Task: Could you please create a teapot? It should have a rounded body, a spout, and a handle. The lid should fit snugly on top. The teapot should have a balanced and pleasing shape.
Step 55:
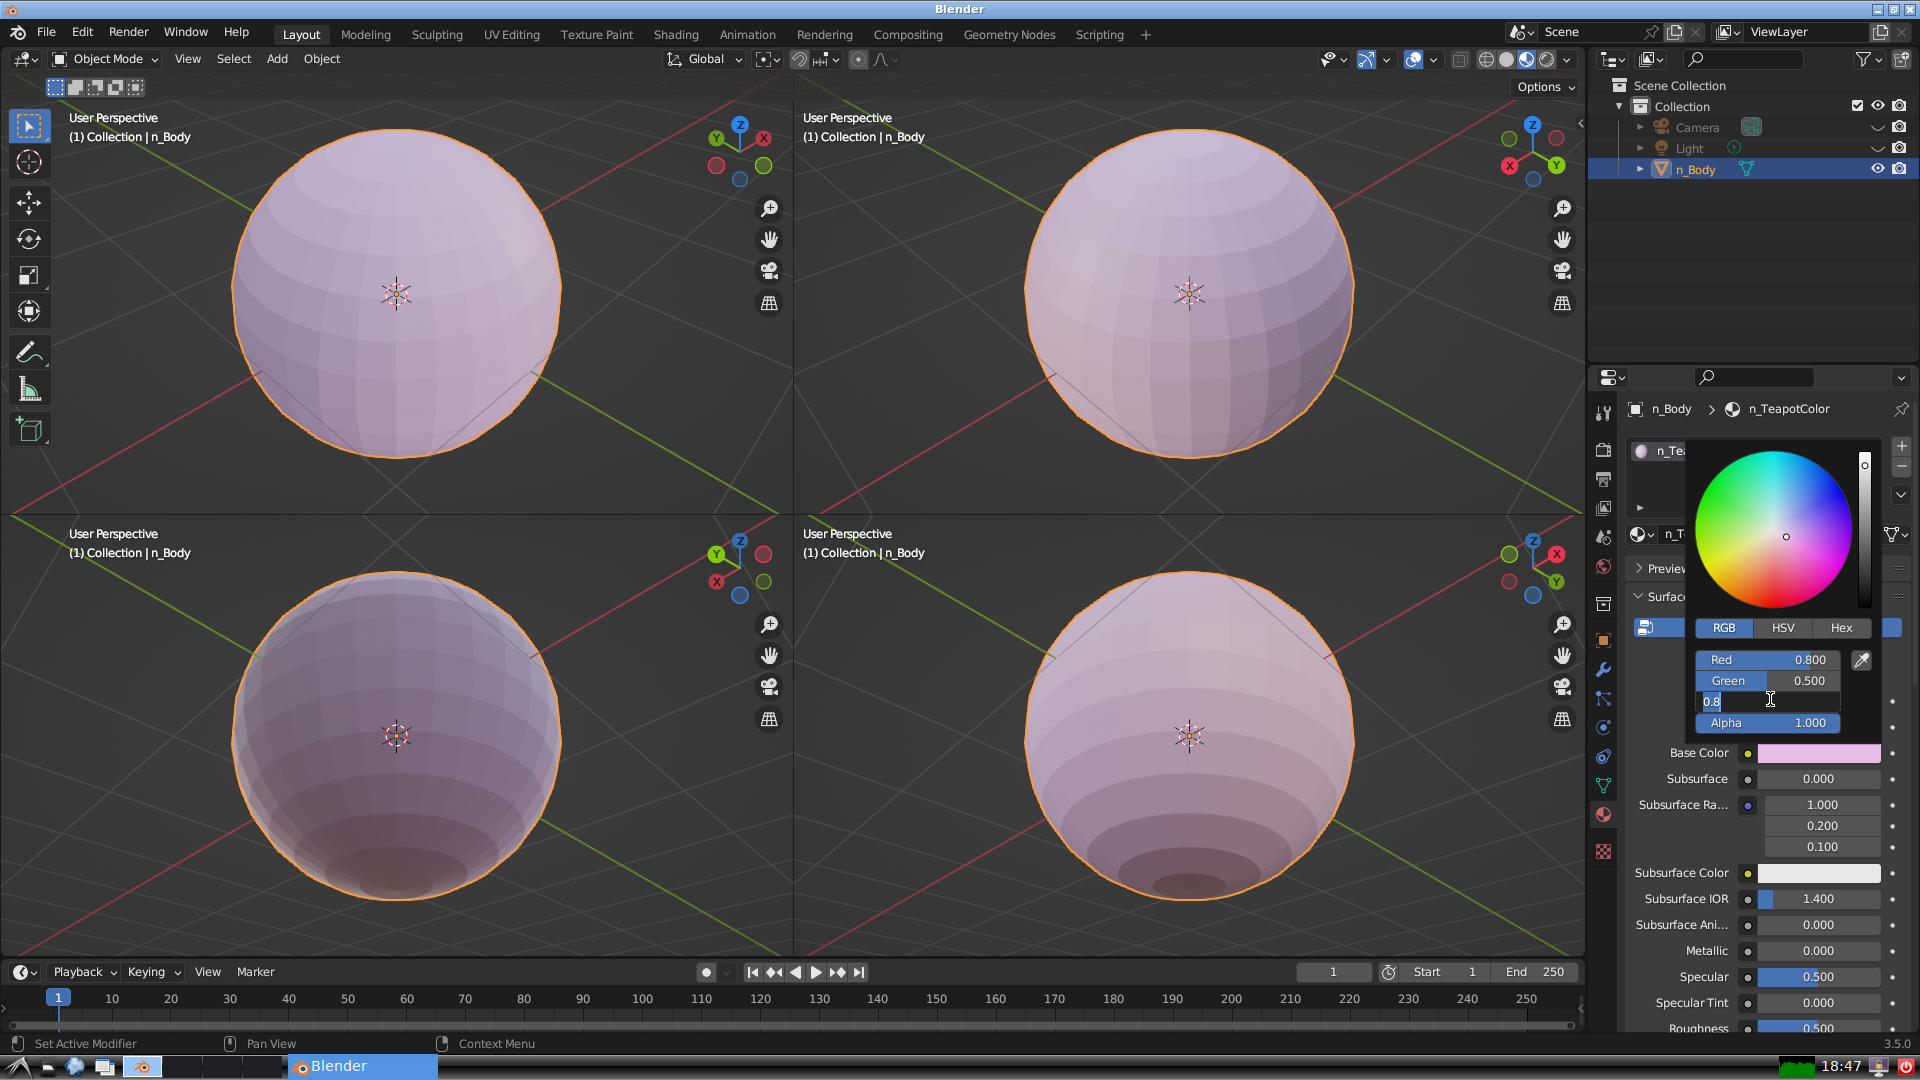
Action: input_text: 0.3